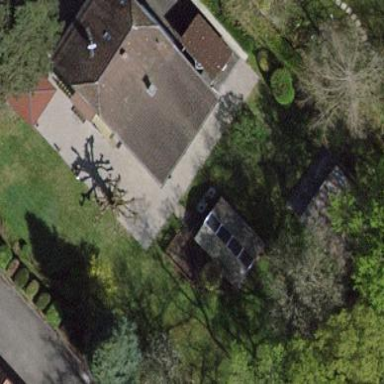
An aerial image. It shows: Garden enclosed by fence.